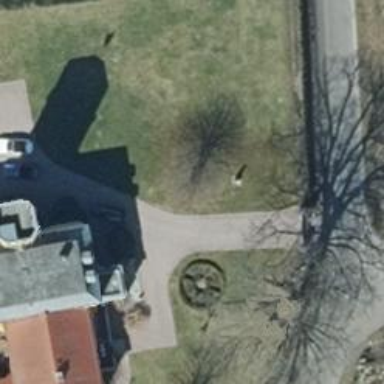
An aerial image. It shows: Driveway.